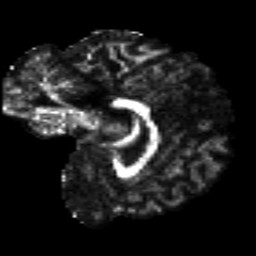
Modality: FA
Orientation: sagittal
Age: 26
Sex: male
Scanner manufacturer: siemens
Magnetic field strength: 3 T
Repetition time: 8.8 s
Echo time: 0.085 s